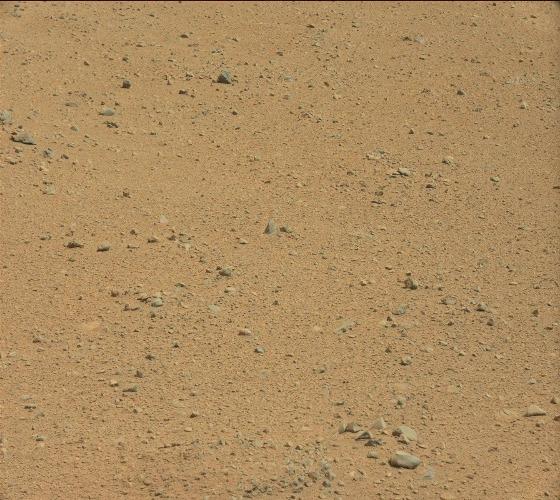
Terrain classes present: Gravel / Sand / Soil, Rock